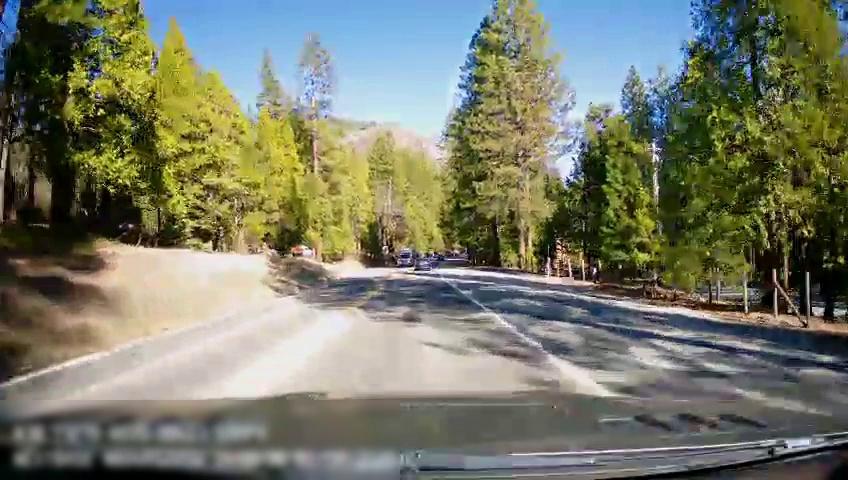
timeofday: Day
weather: Sunny
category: Drivable Space
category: Vehicles | Truck
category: Vehicles | Truck
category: Vehicles | Car
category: Lanes | Opposite Lane
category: Lanes | Current Lane